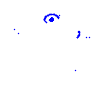
Particle: electron